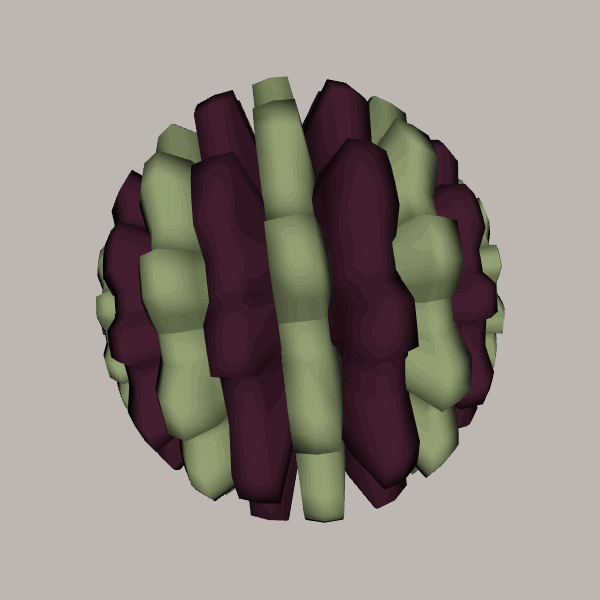
Background: light